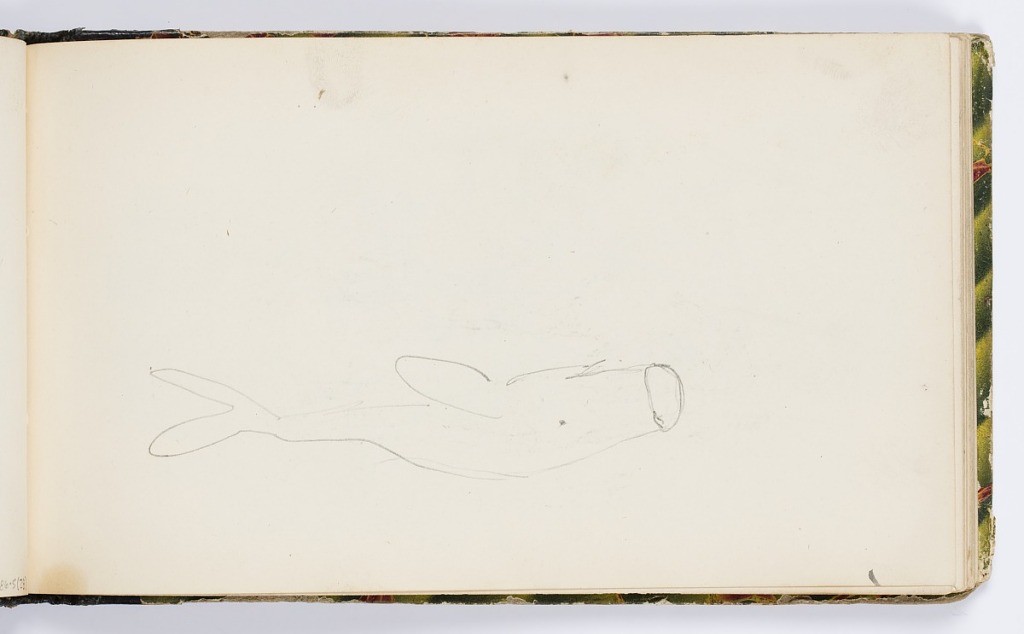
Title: Sketchbook Page: Whale
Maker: Kenyon Cox, American, 1856–1919
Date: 1875
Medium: Graphite on paper
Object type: Sketchbook folio
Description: Sketch of a whale.